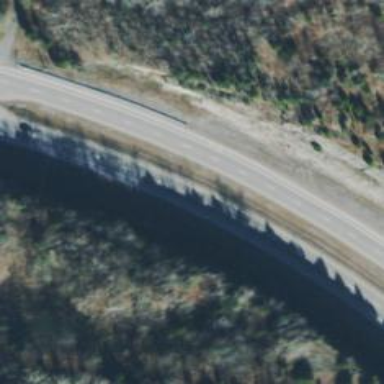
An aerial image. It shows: Primary highway.